Question: My problem is that the figure that I'm creating gets "two types" of x-axe labels. One is the ones that I have asked for, the other is a number, its displays it every 2. Actually, labels and numbers are overlap. I'm new to the forum, hence it does not allow me to place pictures.
I have created it using the following:
'''
Names = 1:10;
[ax,b,p] = plotyy(Names, aguaI, Names, WaterUseby10Sectors,'bar','plot');
title('Direct use and expenditure in water')
xlabel('Sector')
set(gca, 'Xtick',1:10, 'XTickLabel',{'Animal Agic','Plant agric', 'Other agric', 'Mining', 'Food industry', 'Other industries', 'Energy', 'Water', 'Retail, resta, accomm', 'Other Services'})
ylabel(ax(1),'Water use by sector (Ml)')
ylabel(ax(2),'Sectors expenditure in water (AUS$ M)')
'''
How do I take the numbers out of the x-axis? Also, why the graph is producing a x-axis until 12?

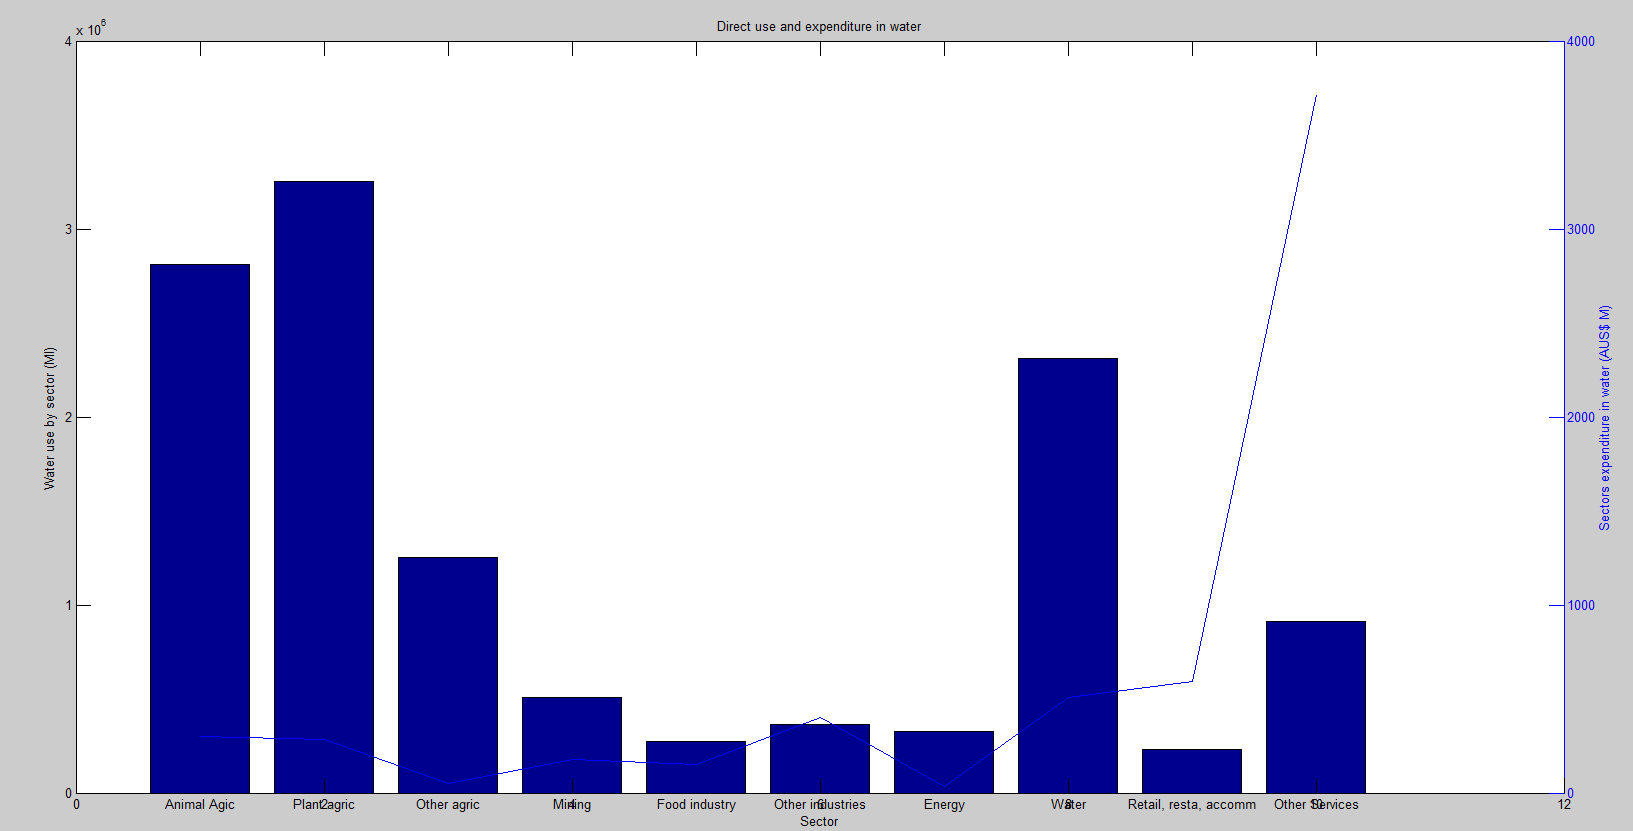
Answer: I would replace that line:
'''
set(gca, 'Xtick',1:10, 'XTickLabel',{'Animal Agic','Plant agric', 'Other agric', 'Mining', 'Food industry', 'Other industries', 'Energy', 'Water', 'Retail, resta, accomm', 'Other Services'})
'''
with these two lines:
'''
set(ax(1), 'Xtick',1:10, 'XTickLabel',{'Animal Agic','Plant agric', 'Other agric', 'Mining', 'Food industry', 'Other industries', 'Energy', 'Water', 'Retail, resta, accomm', 'Other Services'})
set(ax(2), 'Xtick',1:10, 'XTickLabel',{'Animal Agic','Plant agric', 'Other agric', 'Mining', 'Food industry', 'Other industries', 'Energy', 'Water', 'Retail, resta, accomm', 'Other Services'})
'''
To ensure both set of axes have consistent ticks and labels. Alternatively, you can set one to be empty, as already suggested.